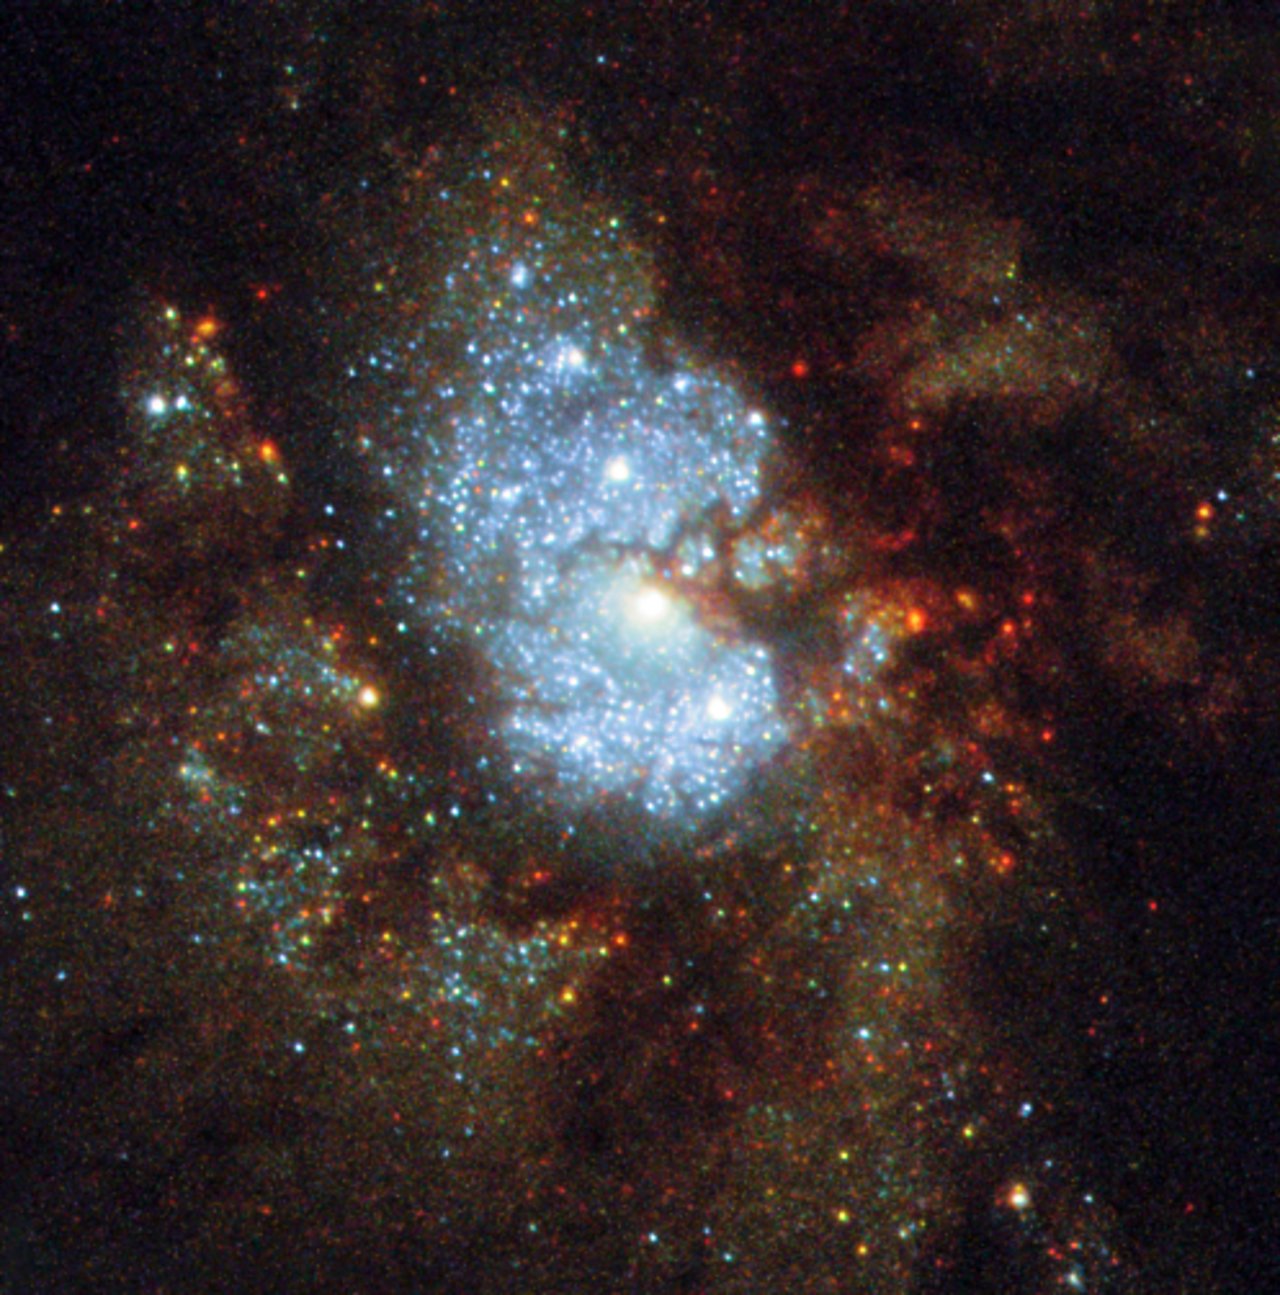
Hubble’s Hidden Galaxy Hubble’s Hidden Galaxy, ic342